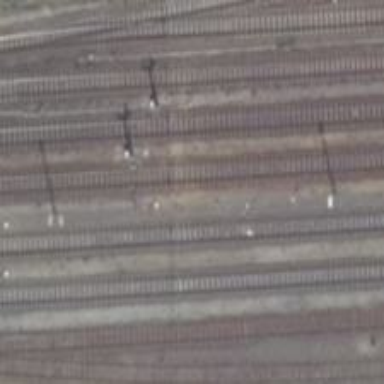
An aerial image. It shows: Railway signal.